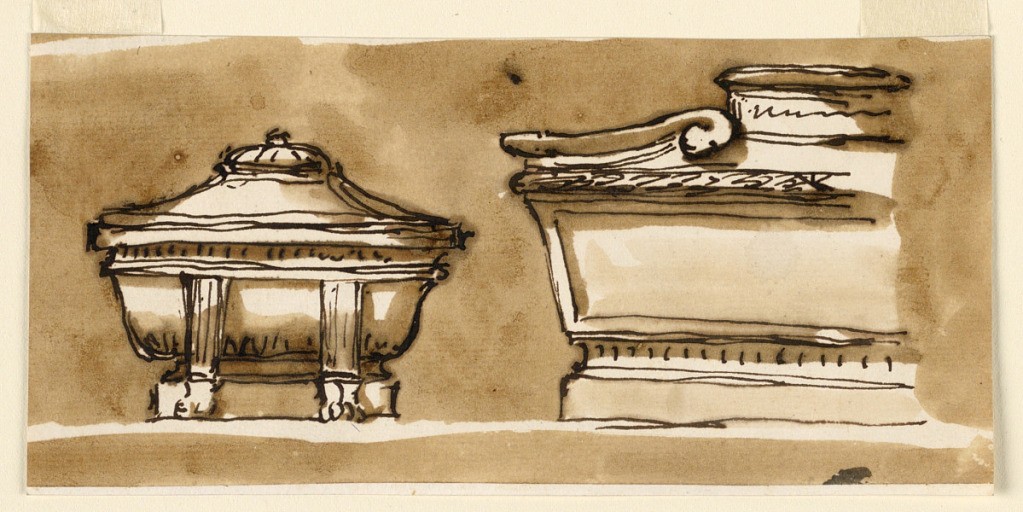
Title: Design for a Sarcophagi
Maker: Giuseppe Barberi, Italian, 1746–1809
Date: ca. 1780
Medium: Pen and brown ink, brush and brown wash on lined off-white laid paper
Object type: Drawing
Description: At left: the elevation of a bathtub sarcophagus supported by gaines with lion's feet which stand in front of the base. At right: the left side of an elevation. The sides are trapezoidal. On top of the cover is a tablet with an isncription between scrolls. Colored background, the upper parts of which are in -1399.